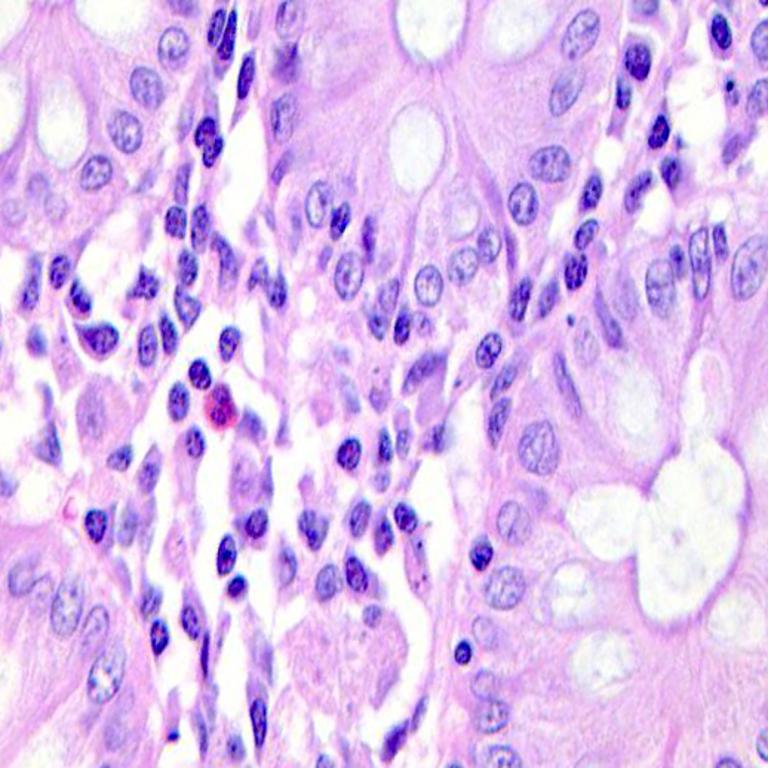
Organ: colon
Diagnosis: benign